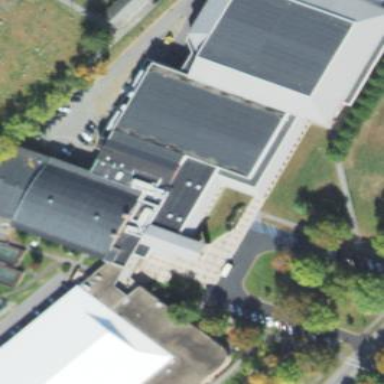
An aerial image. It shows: University building with nearby fitness centre.